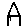
Label: house